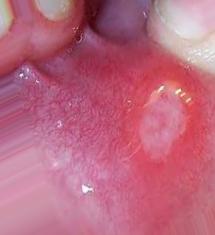
Condition: Mouth Ulcer